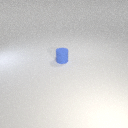
small blue rubber cylinder